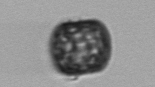
Label: Thalassiosira